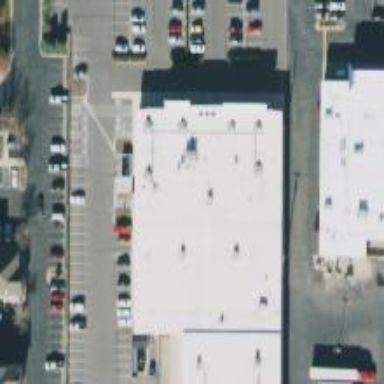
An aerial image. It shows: Retail building.